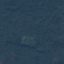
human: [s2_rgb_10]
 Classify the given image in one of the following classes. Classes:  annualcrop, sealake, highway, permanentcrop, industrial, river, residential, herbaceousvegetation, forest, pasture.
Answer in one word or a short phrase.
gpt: Forest